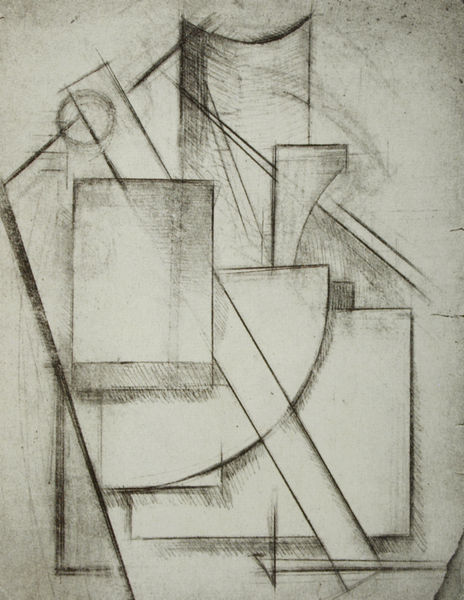
Titel: Komposition
Künstler: Alexej Babitschew
Institution: Art Co. Ltd. (Sammlung George Costakis)
Schlagwörter: weiß, grau, schwarz, skizze, zeichnung, kreis, rund, umrisse, bogen, abstrakt, formen, grafik, graphik, rechtecke, eckig, rechteck, kegel, linie, kohle, linear, form, schraffur, schwarzweiß, entwurf, plan, konkav, konvex, geometrie, quadrat, klee, kandinsky, winkel, franz marc, überschneidung